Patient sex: M
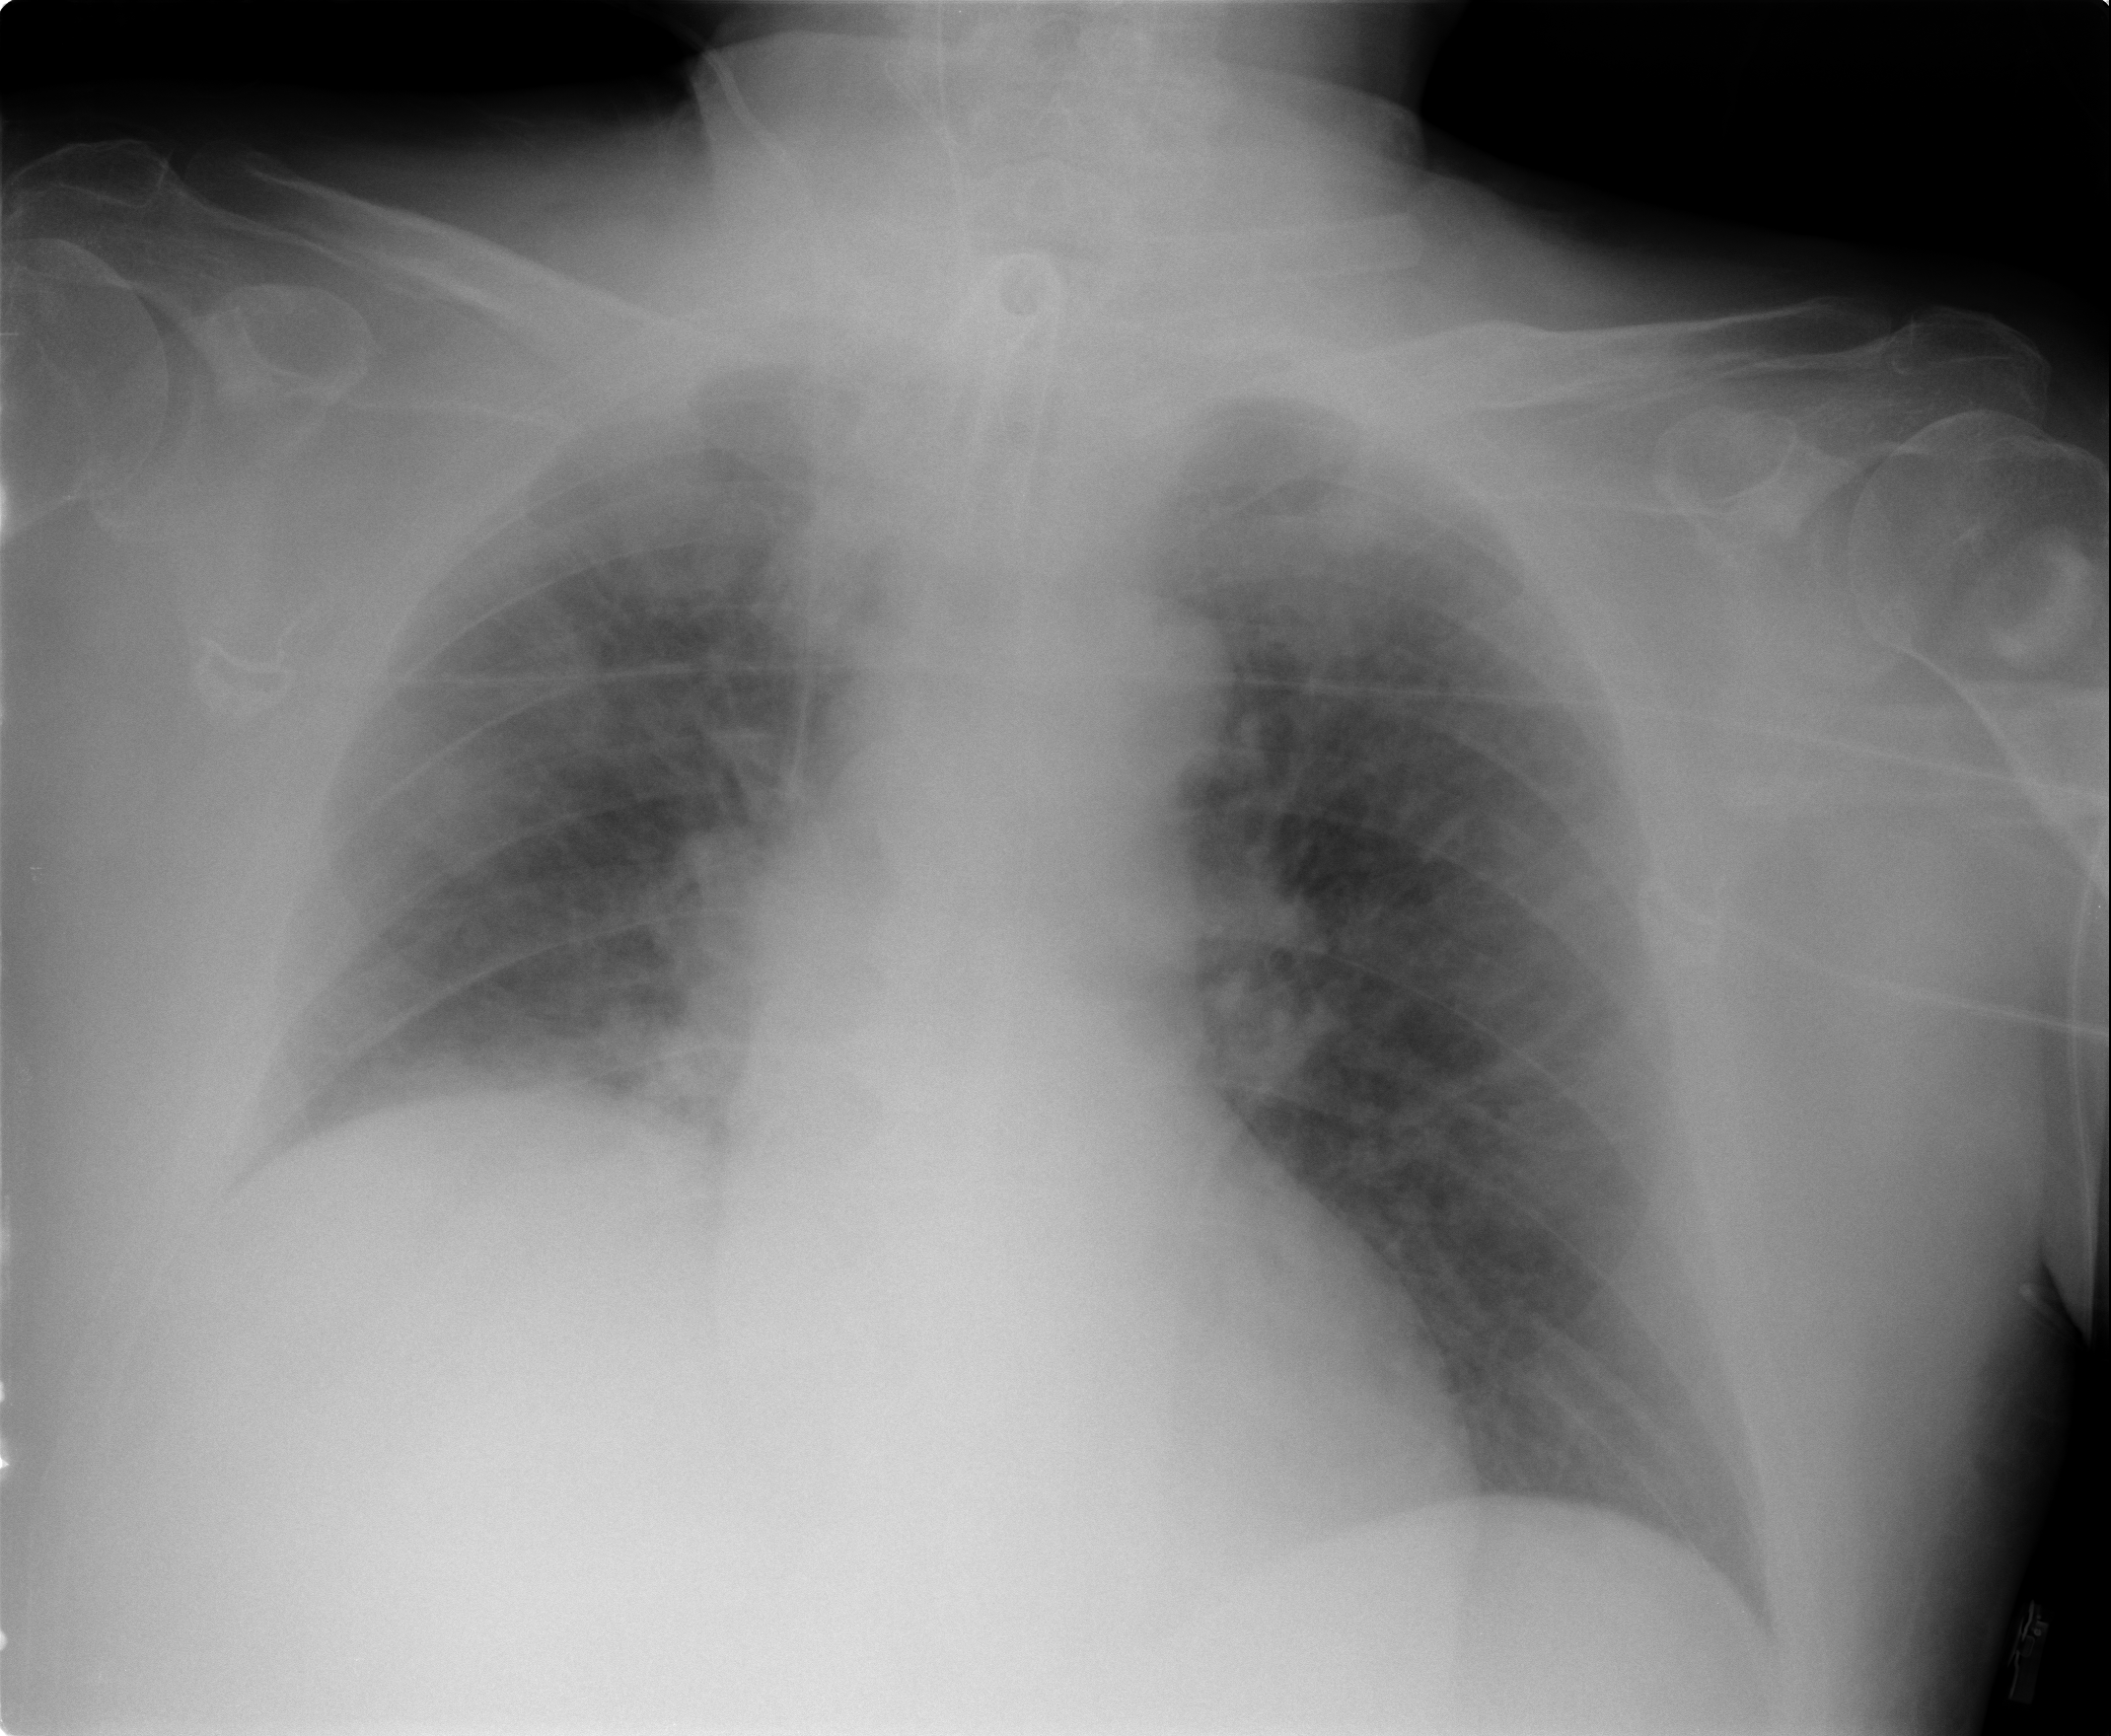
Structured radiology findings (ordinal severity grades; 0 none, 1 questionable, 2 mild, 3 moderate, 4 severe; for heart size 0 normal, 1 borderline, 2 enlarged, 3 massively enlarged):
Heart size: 1
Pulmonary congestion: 2
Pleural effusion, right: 0
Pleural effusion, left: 0
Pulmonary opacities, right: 2
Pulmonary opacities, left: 2
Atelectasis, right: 2
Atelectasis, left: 2